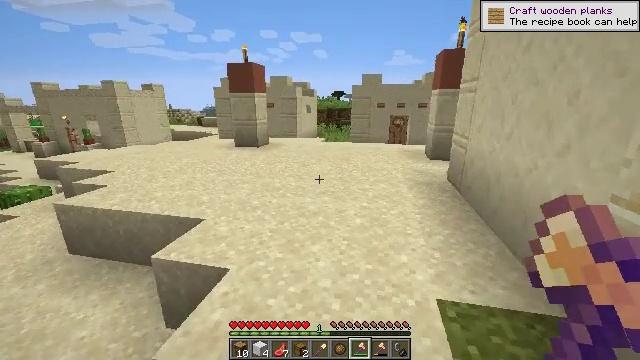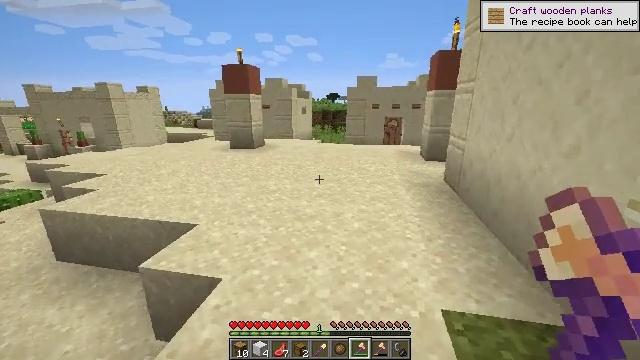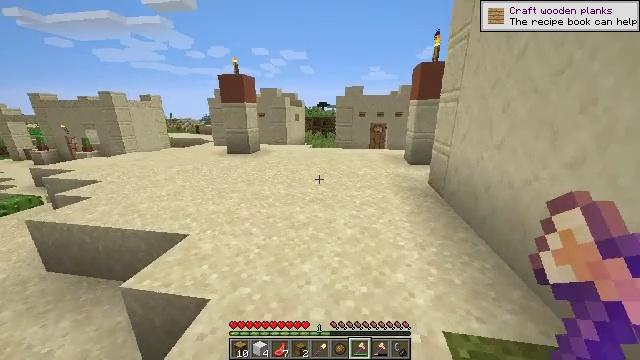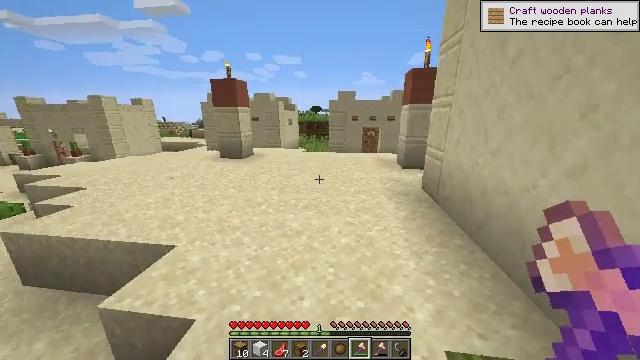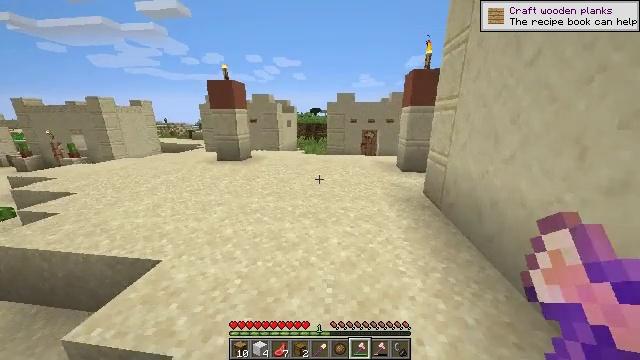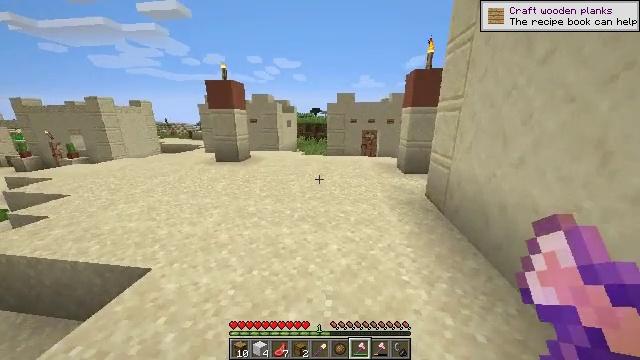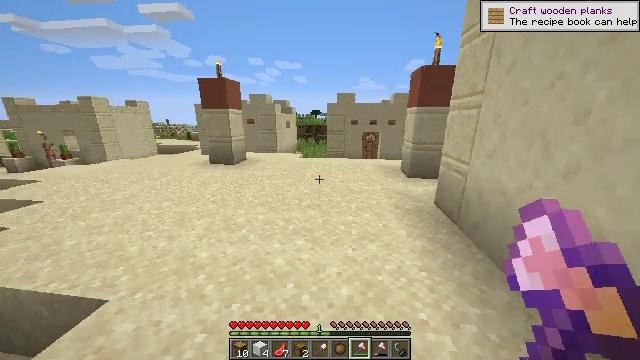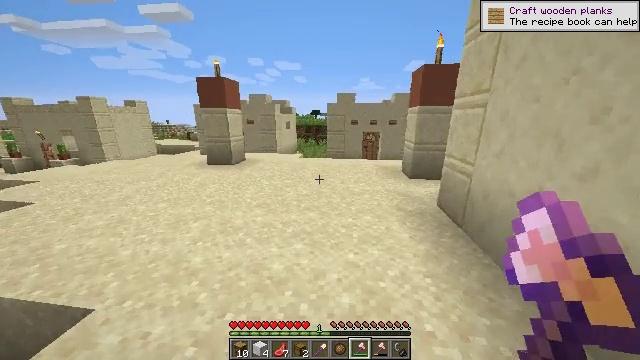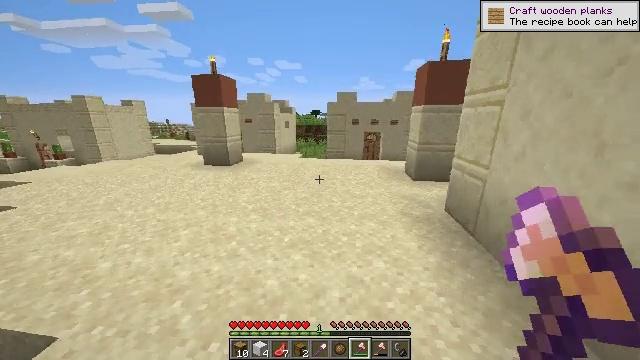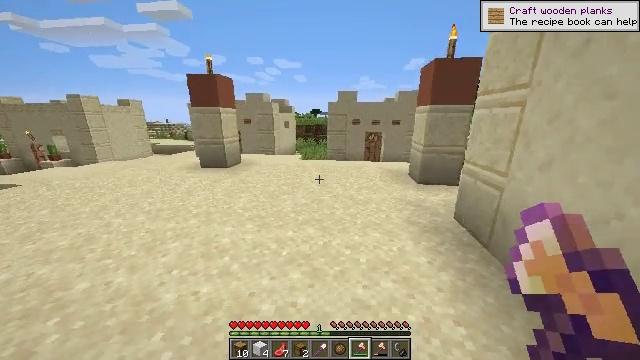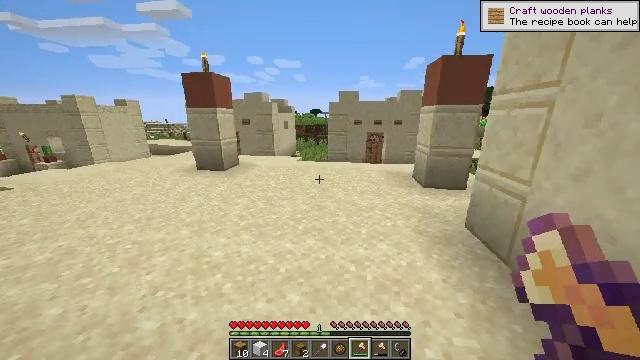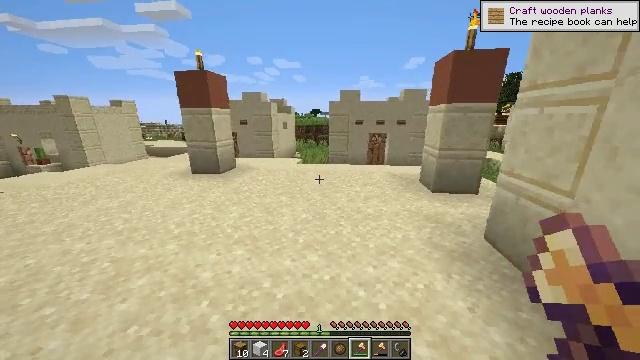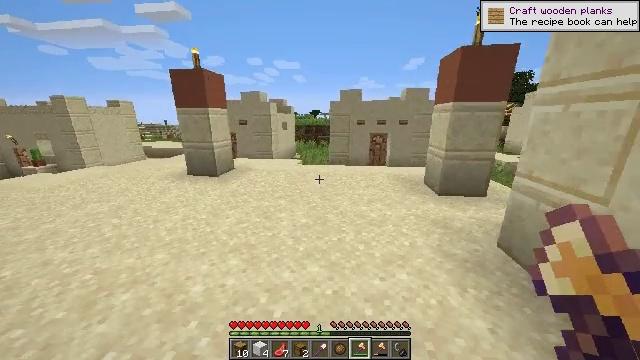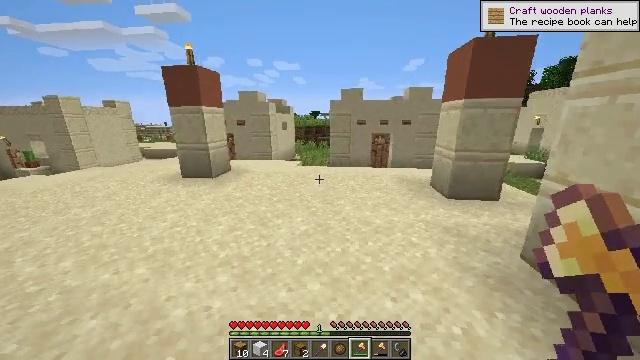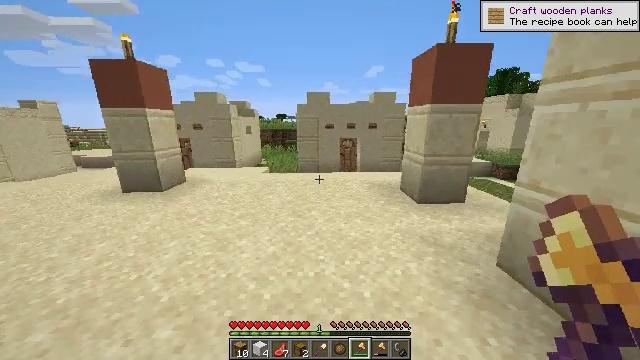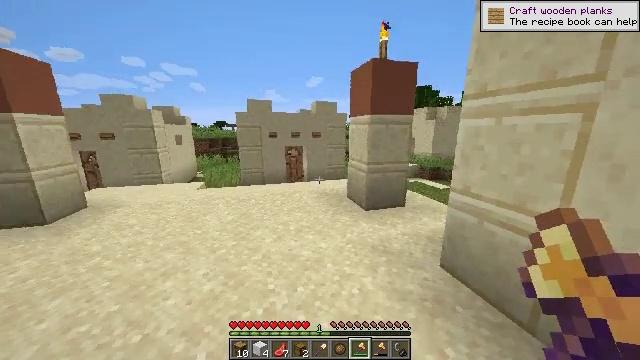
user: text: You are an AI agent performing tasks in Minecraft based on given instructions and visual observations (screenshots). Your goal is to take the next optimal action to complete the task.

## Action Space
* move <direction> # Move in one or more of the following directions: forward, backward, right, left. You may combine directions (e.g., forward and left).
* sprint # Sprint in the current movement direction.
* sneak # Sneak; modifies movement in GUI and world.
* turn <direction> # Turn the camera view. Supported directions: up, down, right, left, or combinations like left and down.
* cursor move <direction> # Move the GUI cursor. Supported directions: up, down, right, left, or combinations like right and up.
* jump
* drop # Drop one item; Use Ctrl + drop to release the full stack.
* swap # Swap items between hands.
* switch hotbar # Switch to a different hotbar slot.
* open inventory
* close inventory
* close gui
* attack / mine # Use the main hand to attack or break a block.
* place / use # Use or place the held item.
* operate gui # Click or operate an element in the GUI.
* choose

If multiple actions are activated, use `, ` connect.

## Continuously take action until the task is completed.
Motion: motion action
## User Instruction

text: Left-click to mine the lectern.
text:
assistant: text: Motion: move forward, turn right
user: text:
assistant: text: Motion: move forward, turn right
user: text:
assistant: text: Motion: move forward, turn right
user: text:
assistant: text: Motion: move forward
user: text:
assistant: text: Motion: move forward
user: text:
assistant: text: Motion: move forward
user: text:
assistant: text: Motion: move forward
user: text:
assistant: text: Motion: move forward
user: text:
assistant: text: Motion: move forward
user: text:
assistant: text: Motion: move forward
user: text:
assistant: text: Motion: move forward
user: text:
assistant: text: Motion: move forward
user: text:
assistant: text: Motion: move forward
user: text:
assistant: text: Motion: move forward, turn right and up
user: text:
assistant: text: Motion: move forward, turn right and up
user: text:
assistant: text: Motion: move forward, turn right
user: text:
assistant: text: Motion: move forward
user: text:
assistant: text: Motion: move forward
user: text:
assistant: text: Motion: move forward and move left, turn right
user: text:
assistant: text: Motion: move forward and move left, turn right
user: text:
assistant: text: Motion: move forward and move left, turn right
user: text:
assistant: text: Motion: move forward and move left, turn right
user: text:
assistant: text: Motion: move forward and move left, turn right
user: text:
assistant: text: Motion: move forward and move left, turn right
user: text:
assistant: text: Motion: move forward and move left, turn right
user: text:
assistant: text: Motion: move forward and move left, turn right
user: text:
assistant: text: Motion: move forward and move left
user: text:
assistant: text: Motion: move forward and move left
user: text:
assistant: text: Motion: move forward and move left
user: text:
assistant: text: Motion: move forward and move left